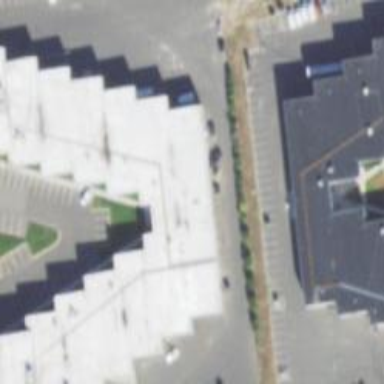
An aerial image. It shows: Commercial building.